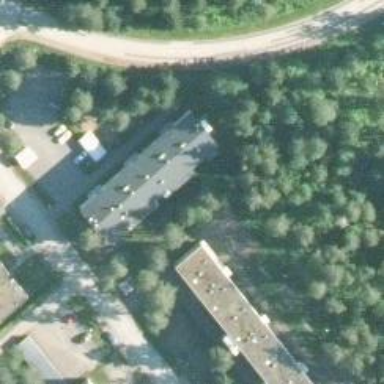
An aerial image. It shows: Terrace building.